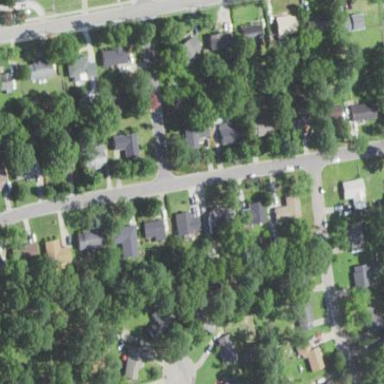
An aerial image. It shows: Asphalt road in residential area.